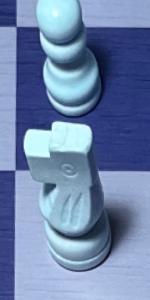
Label: Knight_White